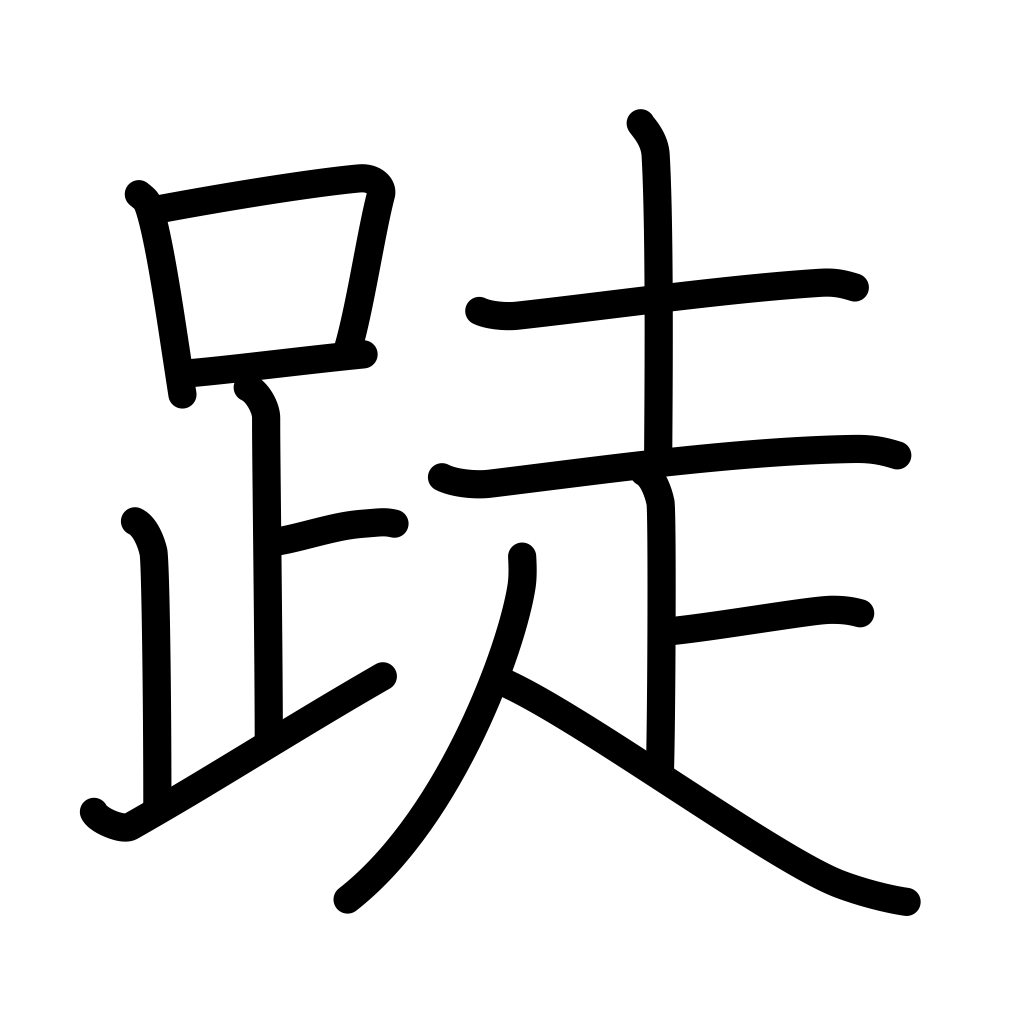
Meaning: barefoot